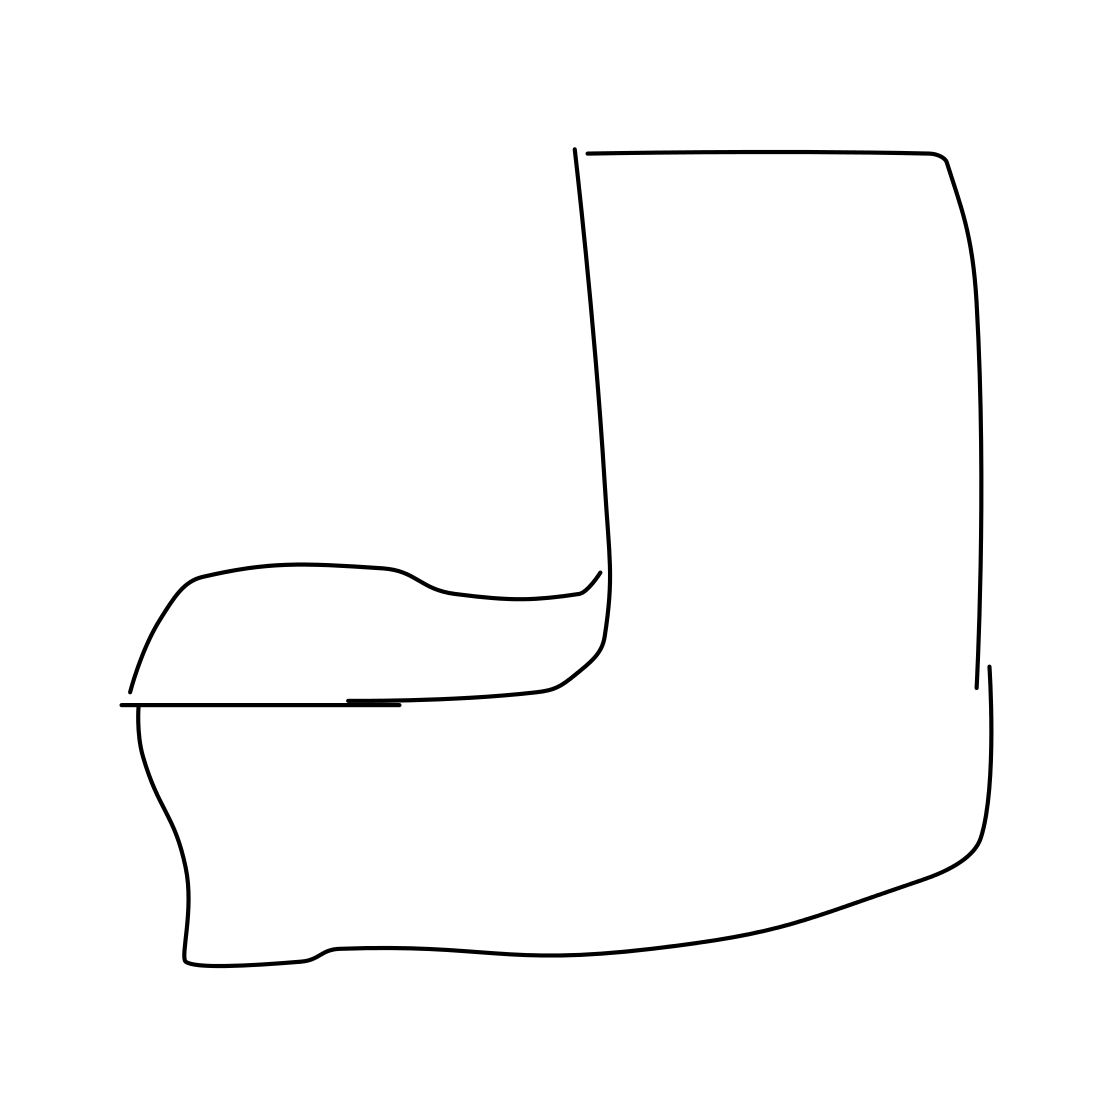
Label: armchair